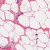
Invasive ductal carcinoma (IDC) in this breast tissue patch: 0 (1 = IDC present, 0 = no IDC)